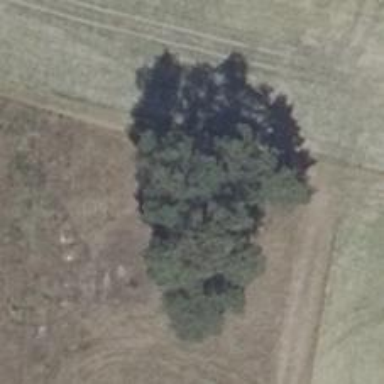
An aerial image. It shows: Deciduous tree with broadleaved leaves.